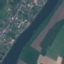
Land use / land cover class: River